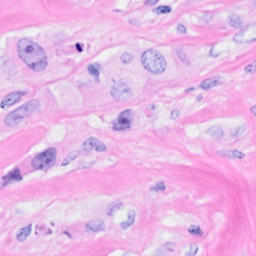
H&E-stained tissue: Breast